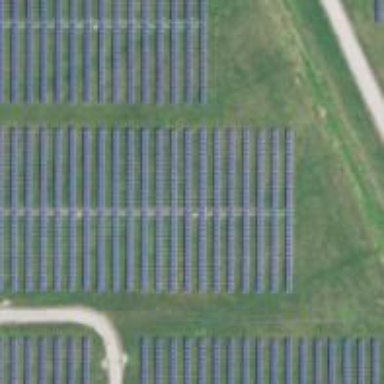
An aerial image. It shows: Solar power generator with photovoltaic panels.